Field crop: maize
Growth stage: 1
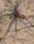
Species: salsola